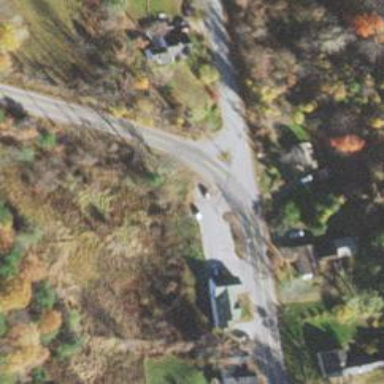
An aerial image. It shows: Road with stop sign.